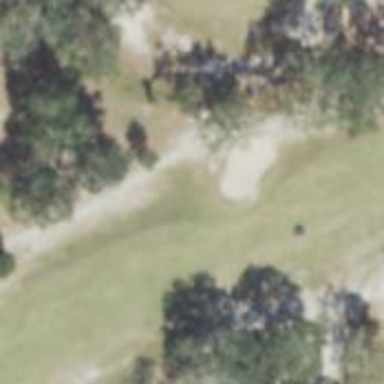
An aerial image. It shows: Service road used as golf cart path.